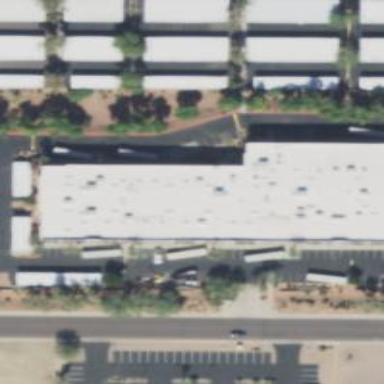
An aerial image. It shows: Commercial building.